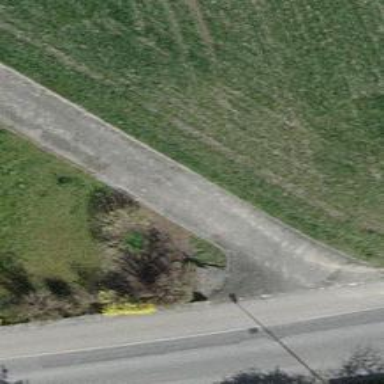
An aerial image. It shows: Brown bench in the vicinity.